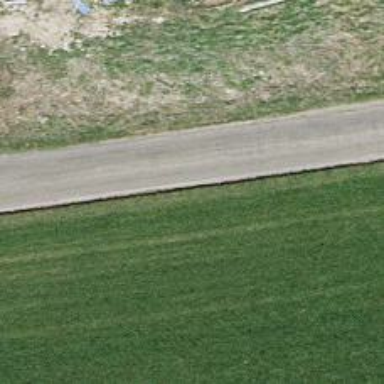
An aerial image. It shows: Residential road with high-quality surface.